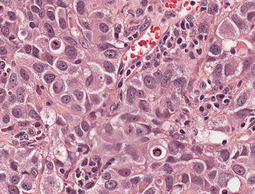
Tumor epithelial tissue: yes
Tumor-associated stroma tissue: no
Normal tissue: no